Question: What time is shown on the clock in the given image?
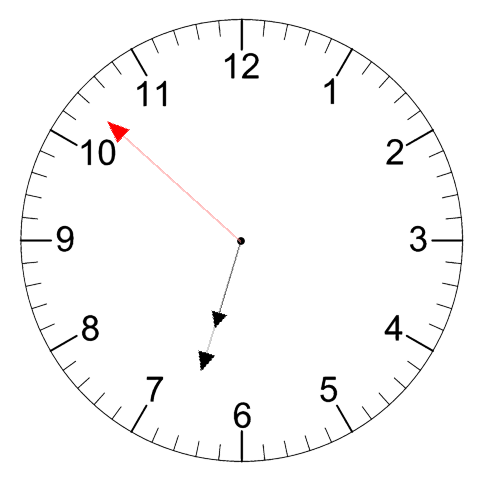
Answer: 06:32:52